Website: crate-barrel
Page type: payment
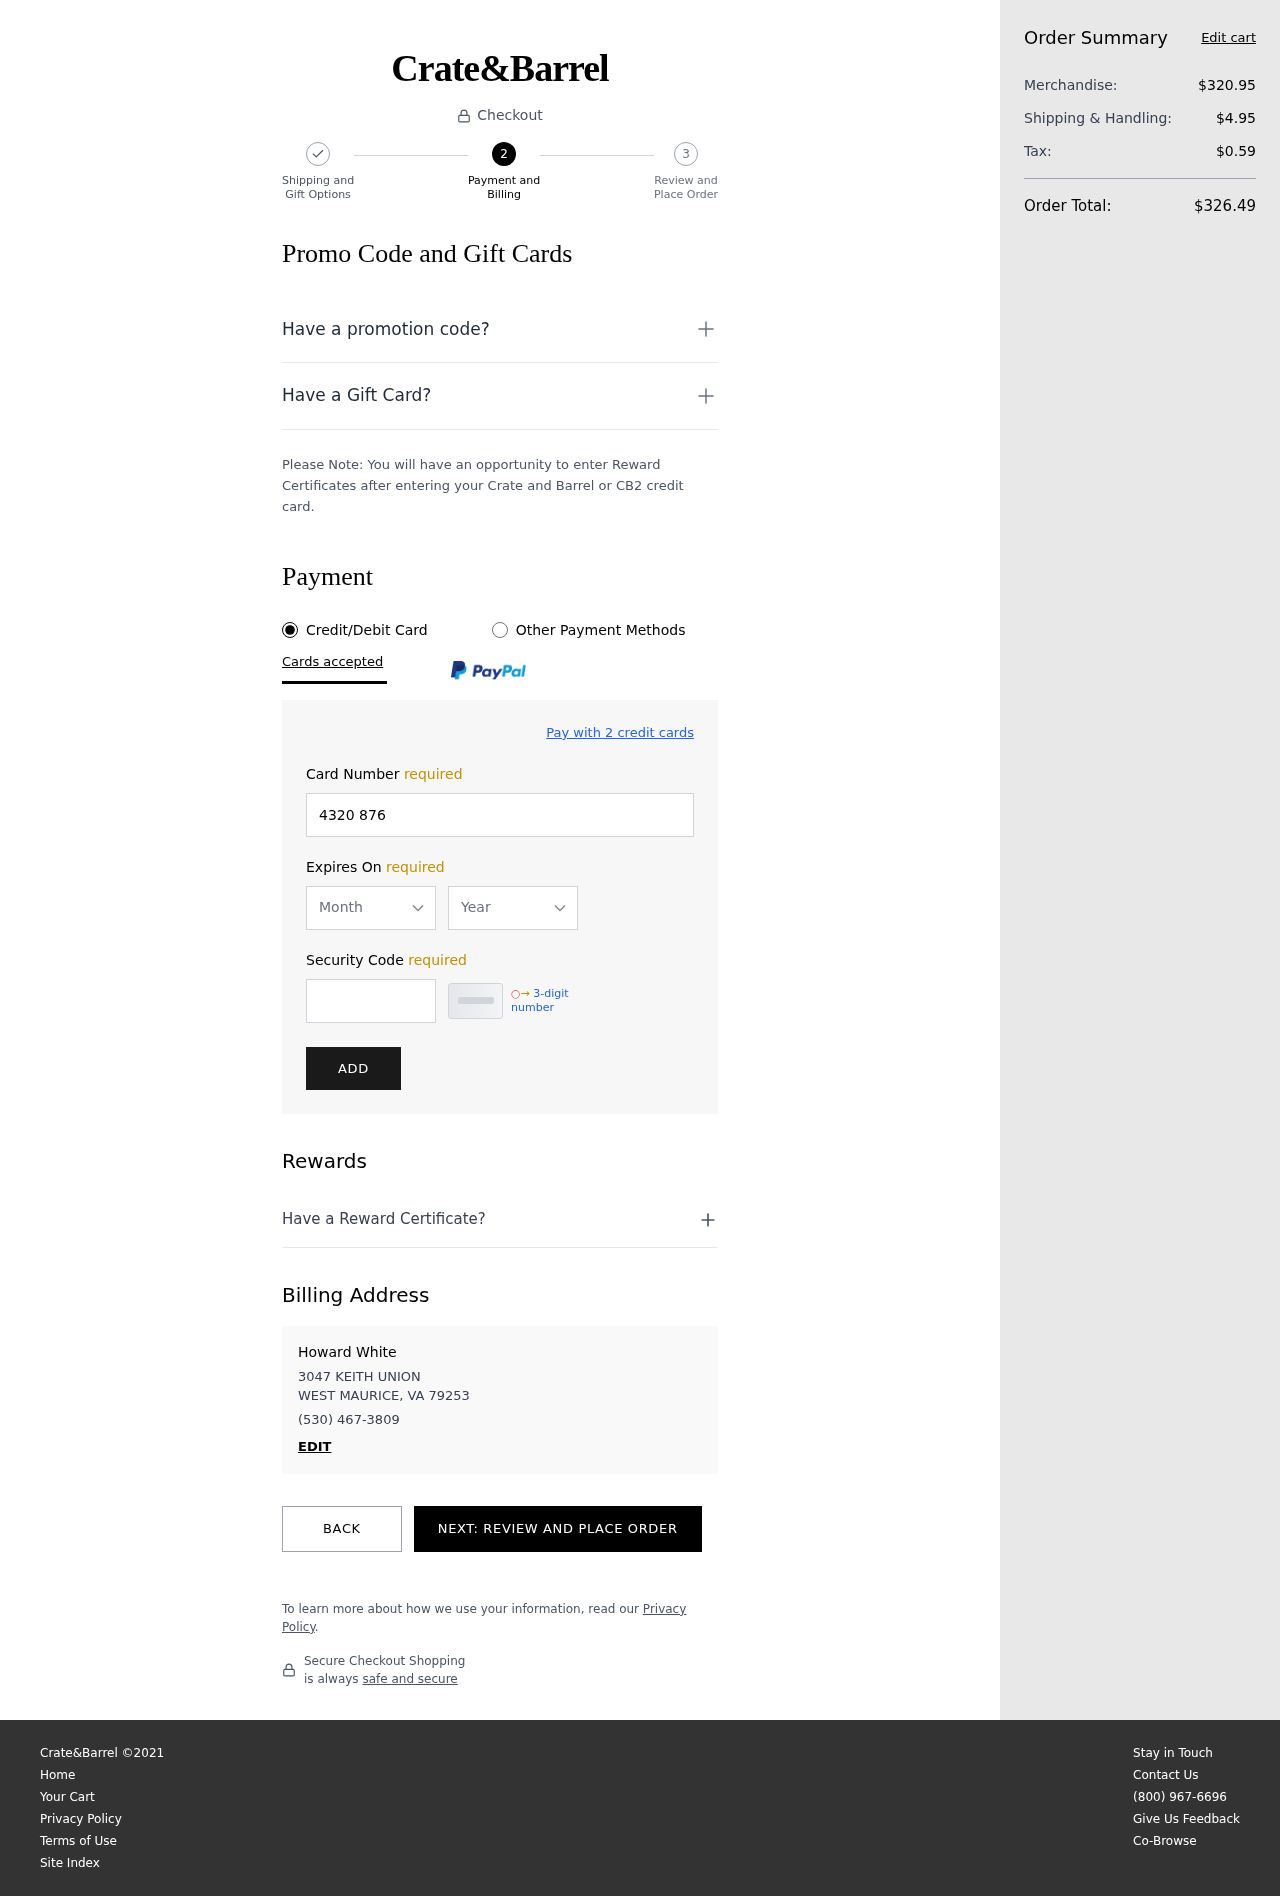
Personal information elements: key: PII_CARD_EXPIRY_MONTH
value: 02
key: PII_CARD_EXPIRY_YEAR
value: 28
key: PII_CITY_STATE_ZIP
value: WEST MAURICE, VA 79253
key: PII_FULLNAME
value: Howard White
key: PII_PHONE
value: (530) 467-3809
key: PII_STREET
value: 3047 KEITH UNION
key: PII_CARD_NUMBER
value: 4320 8762 0631 7925
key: PII_CARD_CVV
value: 261
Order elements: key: ORDER_SUBTOTAL
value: $320.95
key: ORDER_SHIPPING_COST
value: $4.95
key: ORDER_TAX
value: $0.59
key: ORDER_TOTAL
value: $326.49